Interaction volume radius: 5 \u00c5
Interaction volume height: 20 \u00c5
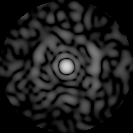
Disorder parameter: 0.8006